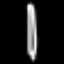
Label: pencil